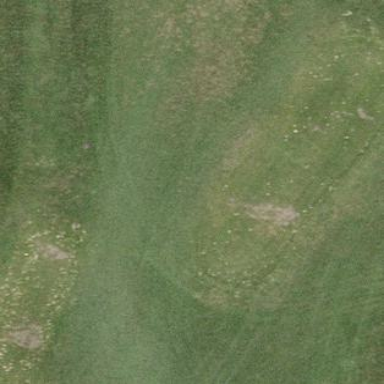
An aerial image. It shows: Grassy area designated as golf tee.